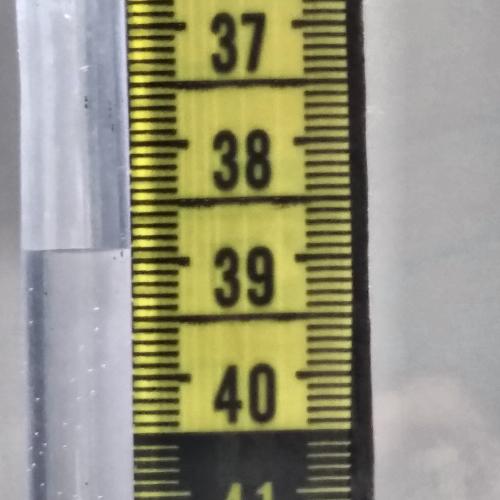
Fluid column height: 38.9 cm